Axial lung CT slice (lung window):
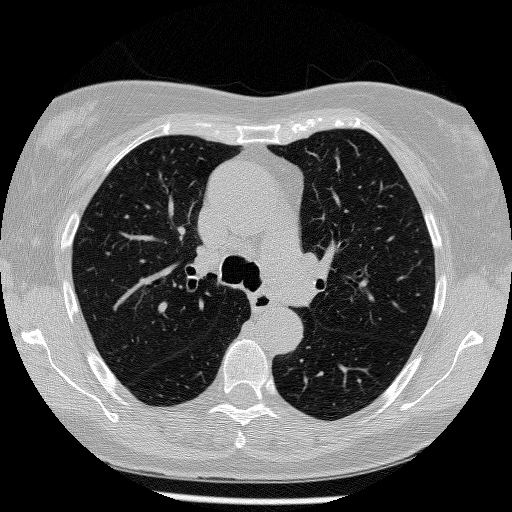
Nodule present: no